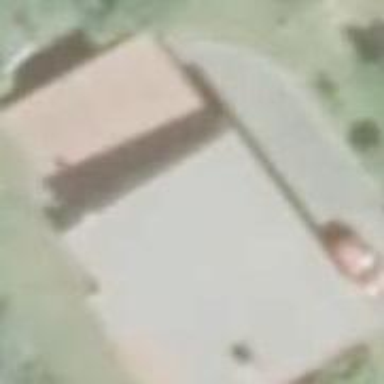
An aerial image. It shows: Simple and straightforward house.